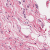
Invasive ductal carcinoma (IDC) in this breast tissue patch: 0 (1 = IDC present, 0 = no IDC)